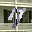
Label: 7